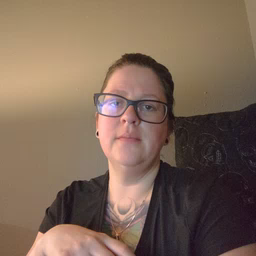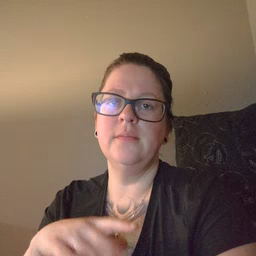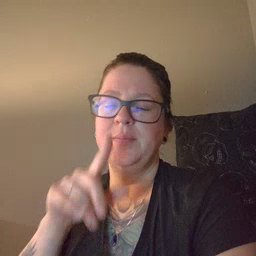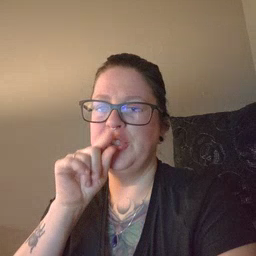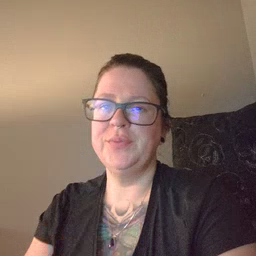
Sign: bird